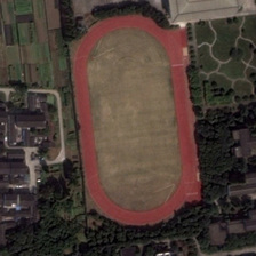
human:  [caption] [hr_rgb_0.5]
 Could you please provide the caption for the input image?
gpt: Two basketball courts and two tennis courts are next to this bald playground and running track.

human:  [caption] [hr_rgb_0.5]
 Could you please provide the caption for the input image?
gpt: There are eight basketball courts and a tennis court nearby.

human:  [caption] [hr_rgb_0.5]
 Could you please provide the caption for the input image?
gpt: There are eight basketball courts and two tennis courts located next to this bald playground and racing tracks.

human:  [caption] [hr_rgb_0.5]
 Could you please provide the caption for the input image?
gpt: There are eight basketball courts and two tennis courts beside the bare playground and track.

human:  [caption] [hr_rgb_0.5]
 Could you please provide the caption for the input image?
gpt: There are eight basketball courts and two tennis courts located next to this bald playground and racetracks.